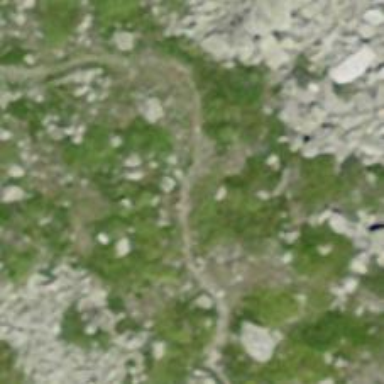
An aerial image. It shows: Path.